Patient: sex M, age 70
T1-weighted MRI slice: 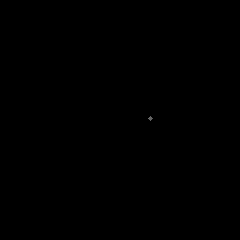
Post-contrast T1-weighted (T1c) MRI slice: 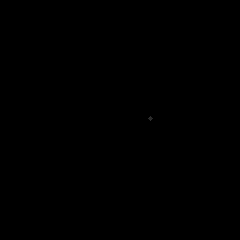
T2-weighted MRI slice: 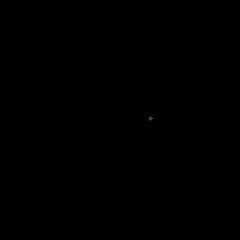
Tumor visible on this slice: no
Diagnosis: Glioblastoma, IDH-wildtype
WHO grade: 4